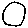
Label: circle